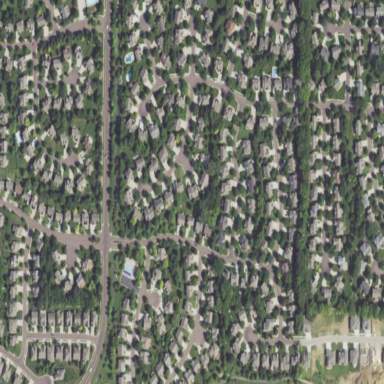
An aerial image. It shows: Residential area consisting of single-family homes.